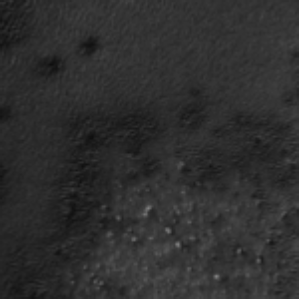
Label: frost